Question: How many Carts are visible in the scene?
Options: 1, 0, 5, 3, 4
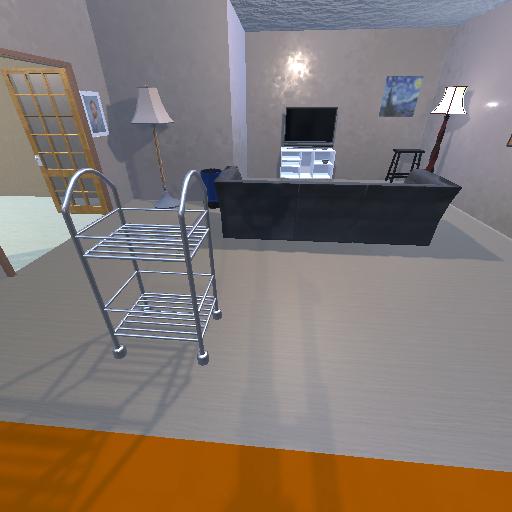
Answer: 1